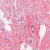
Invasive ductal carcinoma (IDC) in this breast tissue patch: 1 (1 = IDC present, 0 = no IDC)